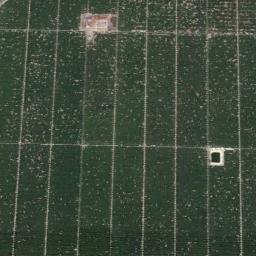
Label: rectangular_farmland